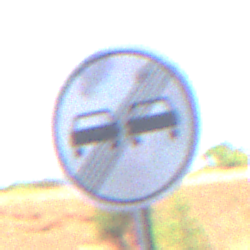
Verkehrszeichen: EndeUeberholverbot
Umgebung: Roofed, Underpass
Tageszeit: Midday
Wetter: Clear
Licht: Natural
Jahreszeit: NotSpecified
Kontrast: LowContrast